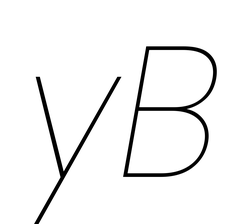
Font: Poppins-ThinItalic